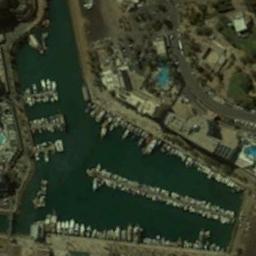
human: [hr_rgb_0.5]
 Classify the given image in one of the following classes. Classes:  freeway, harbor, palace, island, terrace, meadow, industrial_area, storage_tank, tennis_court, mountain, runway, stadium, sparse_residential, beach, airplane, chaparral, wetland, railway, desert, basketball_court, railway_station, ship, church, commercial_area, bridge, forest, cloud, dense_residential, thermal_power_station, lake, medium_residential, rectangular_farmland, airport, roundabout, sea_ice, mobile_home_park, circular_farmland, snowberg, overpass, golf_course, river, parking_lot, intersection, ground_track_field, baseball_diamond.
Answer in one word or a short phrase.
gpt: harbor